Question: Creating my first root page:
'''
public class App : Application
{
public App ()
{
MainPage = new NavigationPage (new ListExample ());
}
}
'''
This is my object:
'''
public class Employee
{
public string ImageUri { get; set; }
public string DisplayName { get; set; }
public string Twitter { get; set; }
public Employee (string imageUri, string displayName, string twitter)
{
this.ImageUri = imageUri;
this.DisplayName = displayName;
this.Twitter = twitter;
}
}
'''
This is how I set the items for my 'UITableView':
'''
public class ListExample : ContentPage
{
public ListExample ()
{
var listView = new ListView
{
RowHeight = 40
};
List<Employee> myListOfEmployeeObjects = new List<Employee> {
new Employee("", "Max Mustermann", "@fake1"),
new Employee("", "Eva Mustermann", "@fake2")
};
listView.ItemsSource = myListOfEmployeeObjects;
listView.ItemTemplate = new DataTemplate(typeof(EmployeeCell));
}
}
'''
And here is my custom table view cell:
'''
public class EmployeeCell : ViewCell
{
public EmployeeCell()
{
var image = new Image
{
HorizontalOptions = LayoutOptions.Start
};
image.SetBinding(Image.SourceProperty, new Binding("ImageUri"));
image.WidthRequest = image.HeightRequest = 40;
var nameLayout = CreateNameLayout();
var viewLayout = new StackLayout()
{
Orientation = StackOrientation.Horizontal,
Children = { image, nameLayout }
};
View = viewLayout;
}
static StackLayout CreateNameLayout()
{
var nameLabel = new Label
{
HorizontalOptions= LayoutOptions.FillAndExpand
};
nameLabel.SetBinding(Label.TextProperty, "DisplayName");
var twitterLabel = new Label
{
HorizontalOptions = LayoutOptions.FillAndExpand
};
twitterLabel.SetBinding(Label.TextProperty, "Twitter");
var nameLayout = new StackLayout()
{
HorizontalOptions = LayoutOptions.StartAndExpand,
Orientation = StackOrientation.Vertical,
Children = { nameLabel, twitterLabel }
};
return nameLayout;
}
}
'''
If I understand it correctly, one has to set the binding in the custom table view cell. The system takes the properties of my object and the name of the property and the name of the binding has to match.
Using the above code leads to an empty view.

What I'm doing wrong?
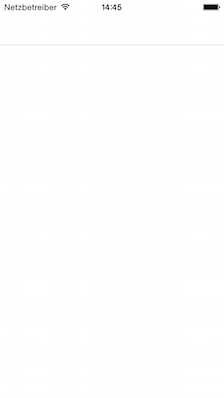
Answer: I forgot to set the 'Content'. Either use
'''
Content = listView;
'''
or in more detail:
'''
Content = new StackLayout
{
VerticalOptions = LayoutOptions.FillAndExpand,
Children = { listView }
};
'''